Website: crate-barrel
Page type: newsletter-management
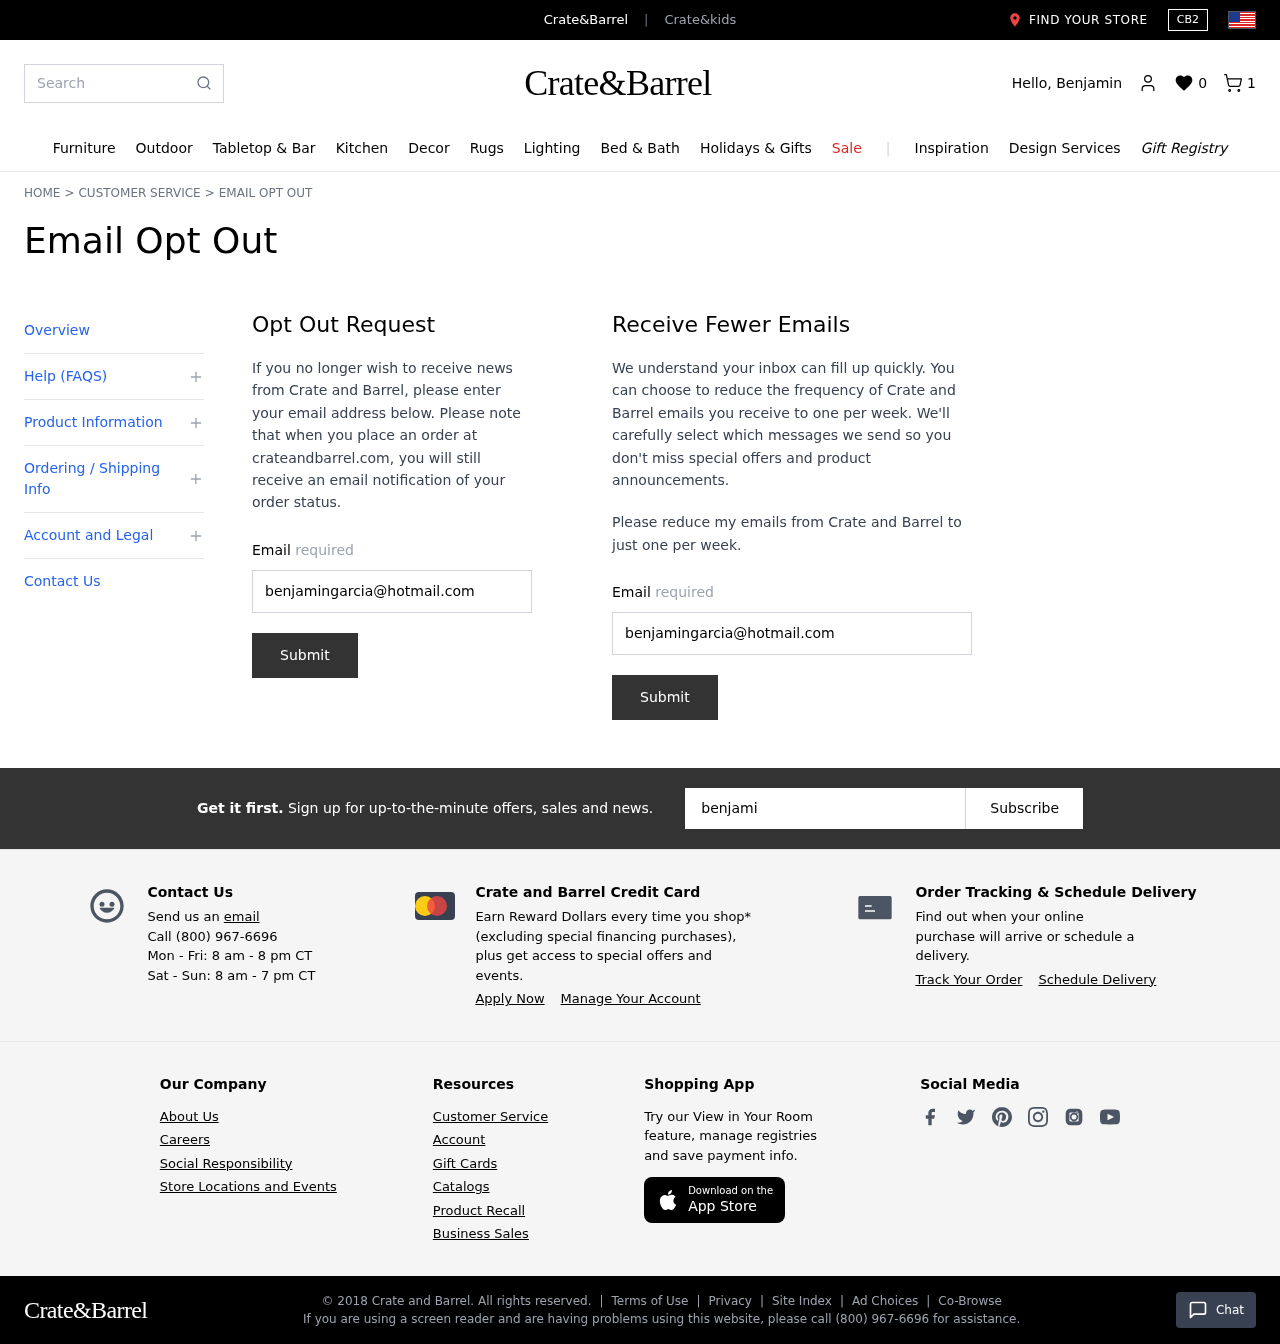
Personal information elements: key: PII_EMAIL
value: benjamingarcia@hotmail.com
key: PII_EMAIL2
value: benjamingarcia@hotmail.com
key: PII_EMAIL3
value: benjamingarcia@hotmail.com
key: PII_FIRSTNAME
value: Benjamin
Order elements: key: ORDER_NUM_ITEMS
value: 1
Search elements: key: HEADER_SEARCH
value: Search
Other elements: key: WISHLIST_COUNT
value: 0